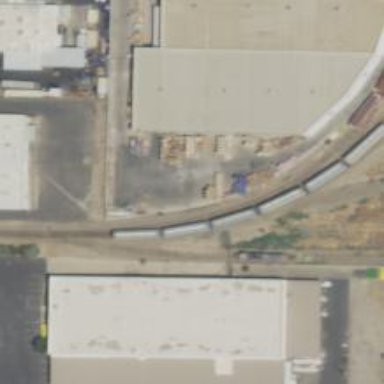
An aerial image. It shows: Rail spur service.